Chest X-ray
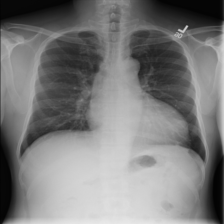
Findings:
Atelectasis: negative
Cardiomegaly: positive
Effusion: negative
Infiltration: negative
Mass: negative
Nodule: negative
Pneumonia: negative
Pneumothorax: negative
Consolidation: negative
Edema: negative
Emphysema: negative
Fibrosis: negative
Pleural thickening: negative
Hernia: negative